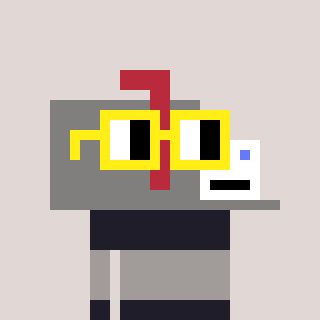
a pixel art character with square yellow glasses, a mailbox-shaped head and a grayscale-colored body on a warm background